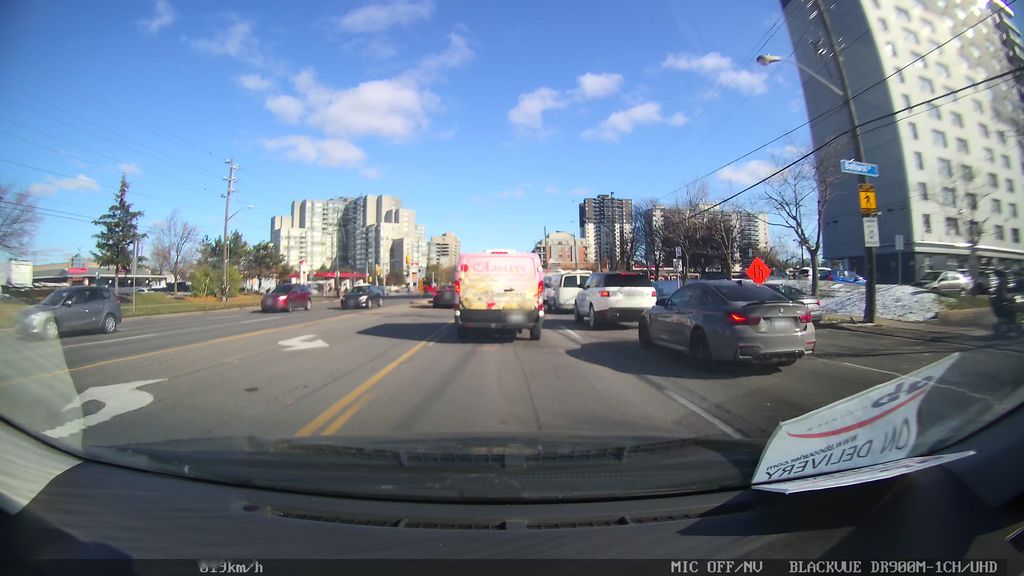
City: toronto